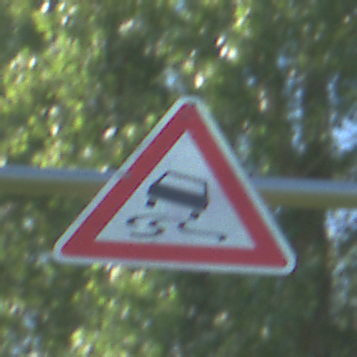
Verkehrszeichen: SchleuderOderRutschgefahr
Umgebung: Outdoor, Nature
Tageszeit: MorningAfternoon
Wetter: Clear
Licht: Natural
Jahreszeit: NotSpecified
Kontrast: HighContrast